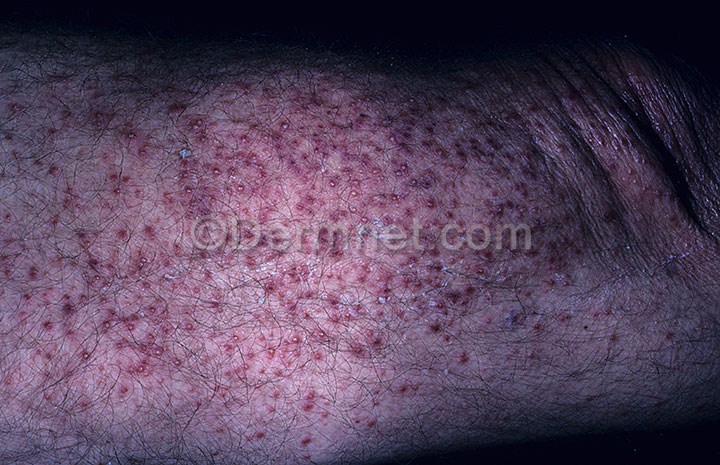
Disease: Exanthems and Drug Eruptions